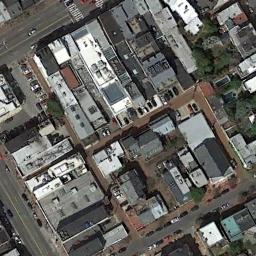
Label: residential